Question: I just added my first icon for my app to my project. I did it by right clicking on the res folder and then selecting the option Image Asset which lets you create an icon on different resolutions and automatically adds them to the appropriate mipmap-folders.
Now I get the name of the image displayed in red in the folder midmap-xxxhdpi, maybe it's also useful to say that I got VCS running. I got no problems with all the other images in the different folders under res. What is causing the text to be displayed in red?
ps: also the ic_launcher-web.png is displayed in red.

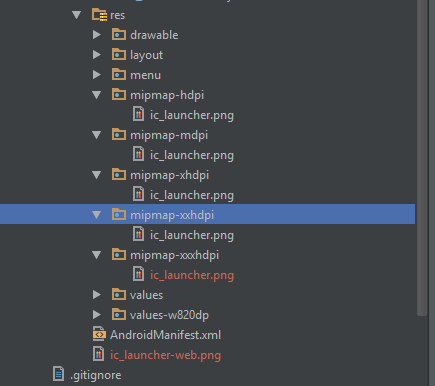
Answer: > "-" is not a valid resource name character
remove "-" from the pic name, and clean your project.